Field crop: tomato
Growth stage: 1
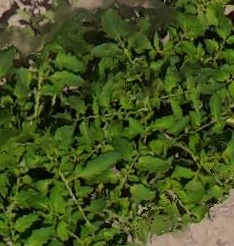
Species: tomato